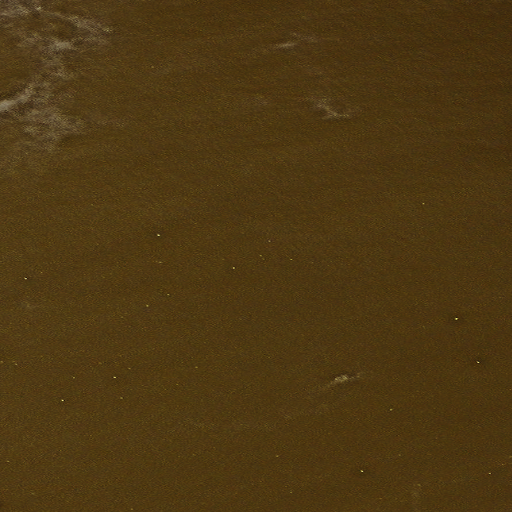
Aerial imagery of cliff(s) in Alaska named Cape Kumlik containing only unknown